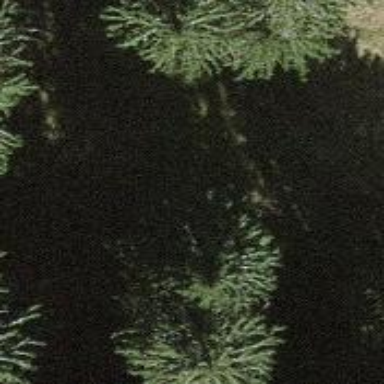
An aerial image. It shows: Single tag "natural: tree."